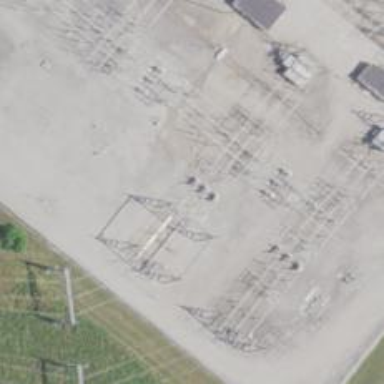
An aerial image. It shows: Switch for power supply.